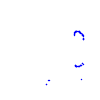
Particle: proton